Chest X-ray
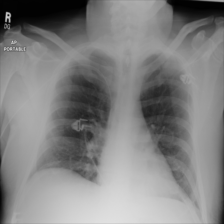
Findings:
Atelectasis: negative
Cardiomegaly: negative
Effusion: negative
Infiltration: positive
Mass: negative
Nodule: negative
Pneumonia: negative
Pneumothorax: negative
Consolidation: negative
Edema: negative
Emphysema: negative
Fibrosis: negative
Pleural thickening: negative
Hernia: negative